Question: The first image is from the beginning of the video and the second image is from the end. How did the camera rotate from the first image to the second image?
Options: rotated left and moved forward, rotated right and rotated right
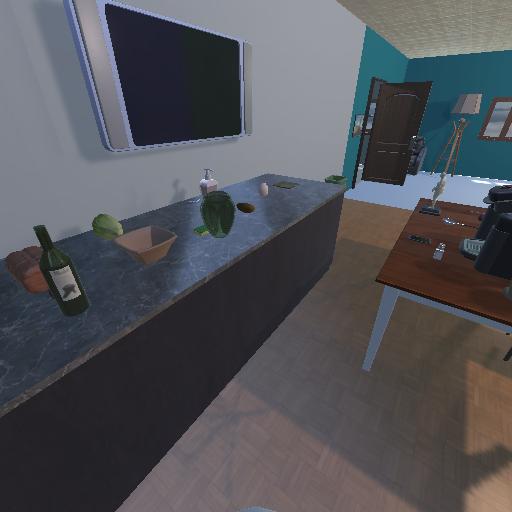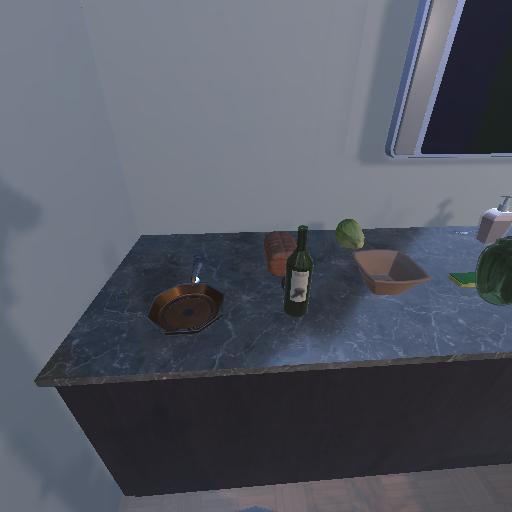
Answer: rotated left and moved forward